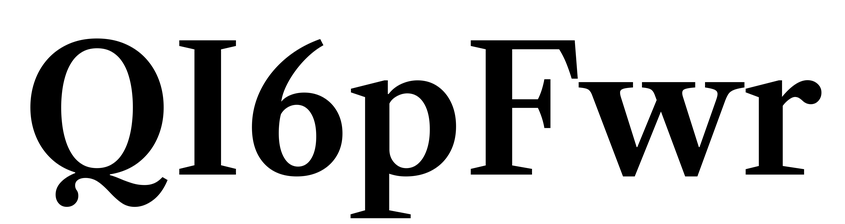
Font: LibreCaslonText_SemiBold